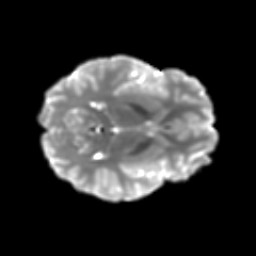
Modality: T2w
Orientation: axial
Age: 15
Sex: female
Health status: ill
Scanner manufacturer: ge
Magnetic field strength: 3 T
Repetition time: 6.752 s
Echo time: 0.079 s